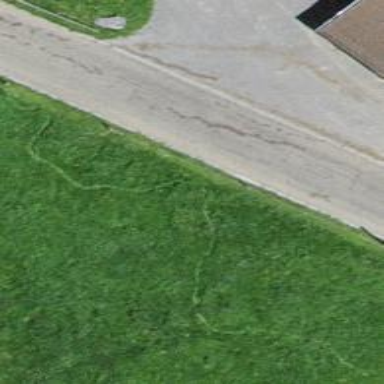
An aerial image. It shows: Unclassified paved road with grade 1 track type surface.